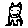
Label: cat